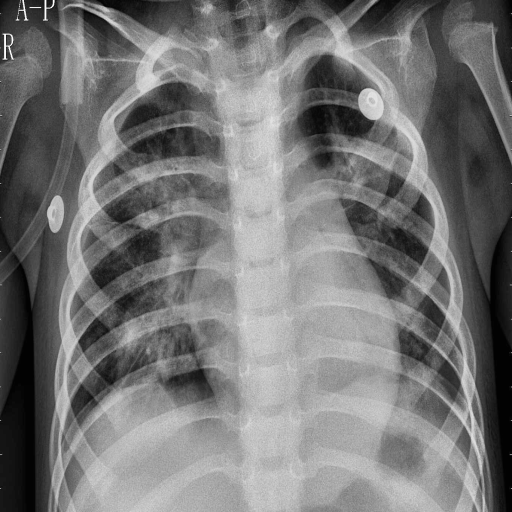
Finding: PNEUMONIA